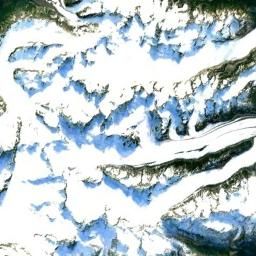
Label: snowberg